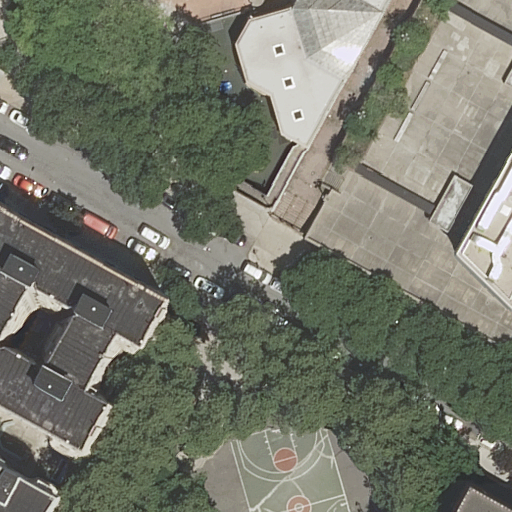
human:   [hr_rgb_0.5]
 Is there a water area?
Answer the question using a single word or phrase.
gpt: no

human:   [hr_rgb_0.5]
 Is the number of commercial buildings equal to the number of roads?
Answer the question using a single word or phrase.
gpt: no

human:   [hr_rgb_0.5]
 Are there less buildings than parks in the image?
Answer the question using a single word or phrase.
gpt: no

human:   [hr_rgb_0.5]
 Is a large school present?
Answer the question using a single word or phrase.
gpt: no

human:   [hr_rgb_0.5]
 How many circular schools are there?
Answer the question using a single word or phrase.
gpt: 0

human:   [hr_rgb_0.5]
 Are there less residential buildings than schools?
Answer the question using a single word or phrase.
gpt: no

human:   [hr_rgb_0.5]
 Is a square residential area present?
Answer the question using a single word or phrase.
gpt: no

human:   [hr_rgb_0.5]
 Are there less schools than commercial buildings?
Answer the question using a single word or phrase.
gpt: no

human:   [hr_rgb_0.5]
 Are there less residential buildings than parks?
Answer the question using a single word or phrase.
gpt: no

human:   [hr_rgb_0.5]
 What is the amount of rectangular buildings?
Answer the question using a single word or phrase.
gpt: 2

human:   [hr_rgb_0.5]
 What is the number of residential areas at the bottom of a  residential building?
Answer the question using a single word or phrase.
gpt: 1

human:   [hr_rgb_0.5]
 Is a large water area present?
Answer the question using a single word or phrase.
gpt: no

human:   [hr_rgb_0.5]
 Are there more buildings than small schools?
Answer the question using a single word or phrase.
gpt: yes

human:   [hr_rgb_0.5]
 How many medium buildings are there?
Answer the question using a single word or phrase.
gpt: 3

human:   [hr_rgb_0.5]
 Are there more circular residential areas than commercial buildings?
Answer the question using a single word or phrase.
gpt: no

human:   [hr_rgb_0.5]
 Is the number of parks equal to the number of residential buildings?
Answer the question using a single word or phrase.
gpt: no

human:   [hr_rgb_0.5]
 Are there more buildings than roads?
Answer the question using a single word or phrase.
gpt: yes

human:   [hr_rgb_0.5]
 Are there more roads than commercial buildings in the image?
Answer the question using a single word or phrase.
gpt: yes

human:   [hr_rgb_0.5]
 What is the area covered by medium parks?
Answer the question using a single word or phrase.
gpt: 0m2

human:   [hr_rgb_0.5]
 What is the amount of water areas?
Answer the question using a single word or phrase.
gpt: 0

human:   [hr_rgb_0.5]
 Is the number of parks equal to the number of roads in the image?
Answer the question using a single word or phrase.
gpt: yes

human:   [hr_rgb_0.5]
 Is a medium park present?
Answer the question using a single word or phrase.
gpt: no

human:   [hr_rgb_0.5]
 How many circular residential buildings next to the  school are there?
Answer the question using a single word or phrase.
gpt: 0

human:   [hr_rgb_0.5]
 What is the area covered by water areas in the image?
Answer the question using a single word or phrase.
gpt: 0m2

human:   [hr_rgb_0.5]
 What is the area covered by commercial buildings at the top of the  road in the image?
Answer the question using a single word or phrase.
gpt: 0m2

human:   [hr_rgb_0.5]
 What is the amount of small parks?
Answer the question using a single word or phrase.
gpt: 1

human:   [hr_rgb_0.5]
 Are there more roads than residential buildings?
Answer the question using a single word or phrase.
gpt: no

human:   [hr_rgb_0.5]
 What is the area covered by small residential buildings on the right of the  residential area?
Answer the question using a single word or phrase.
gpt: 0m2

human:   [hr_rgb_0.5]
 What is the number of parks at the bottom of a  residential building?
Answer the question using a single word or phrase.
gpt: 1

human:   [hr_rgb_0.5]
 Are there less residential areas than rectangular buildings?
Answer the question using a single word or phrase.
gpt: yes

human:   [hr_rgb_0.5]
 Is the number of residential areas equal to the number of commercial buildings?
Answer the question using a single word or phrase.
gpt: no

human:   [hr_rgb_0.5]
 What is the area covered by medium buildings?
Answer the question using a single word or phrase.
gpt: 1054m2

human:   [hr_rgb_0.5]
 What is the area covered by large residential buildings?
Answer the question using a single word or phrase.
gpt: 510m2

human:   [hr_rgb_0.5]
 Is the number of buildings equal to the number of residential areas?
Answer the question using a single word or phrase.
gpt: no

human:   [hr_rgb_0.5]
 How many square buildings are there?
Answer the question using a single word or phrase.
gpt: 0

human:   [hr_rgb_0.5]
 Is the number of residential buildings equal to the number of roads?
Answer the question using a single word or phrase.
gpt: no